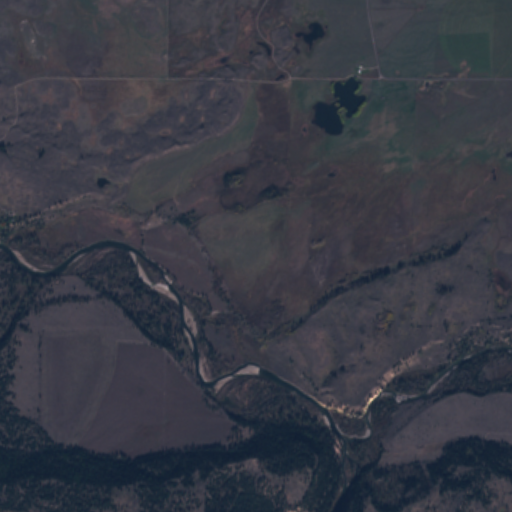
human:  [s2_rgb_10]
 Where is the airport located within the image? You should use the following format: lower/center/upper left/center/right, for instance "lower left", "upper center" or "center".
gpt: There is no airport in the image.